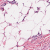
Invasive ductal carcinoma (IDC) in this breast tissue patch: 0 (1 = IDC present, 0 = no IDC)